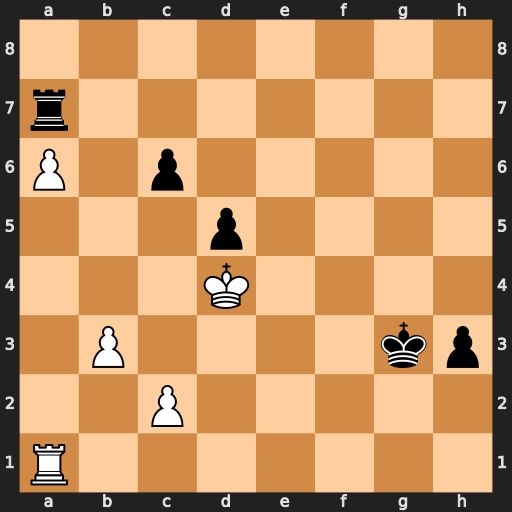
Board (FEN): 8/r7/P1p5/3p4/3K4/1P4kp/2P5/R7
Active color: w
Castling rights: -
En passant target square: -
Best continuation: Kc5 h2 Kb6